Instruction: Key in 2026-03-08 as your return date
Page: home
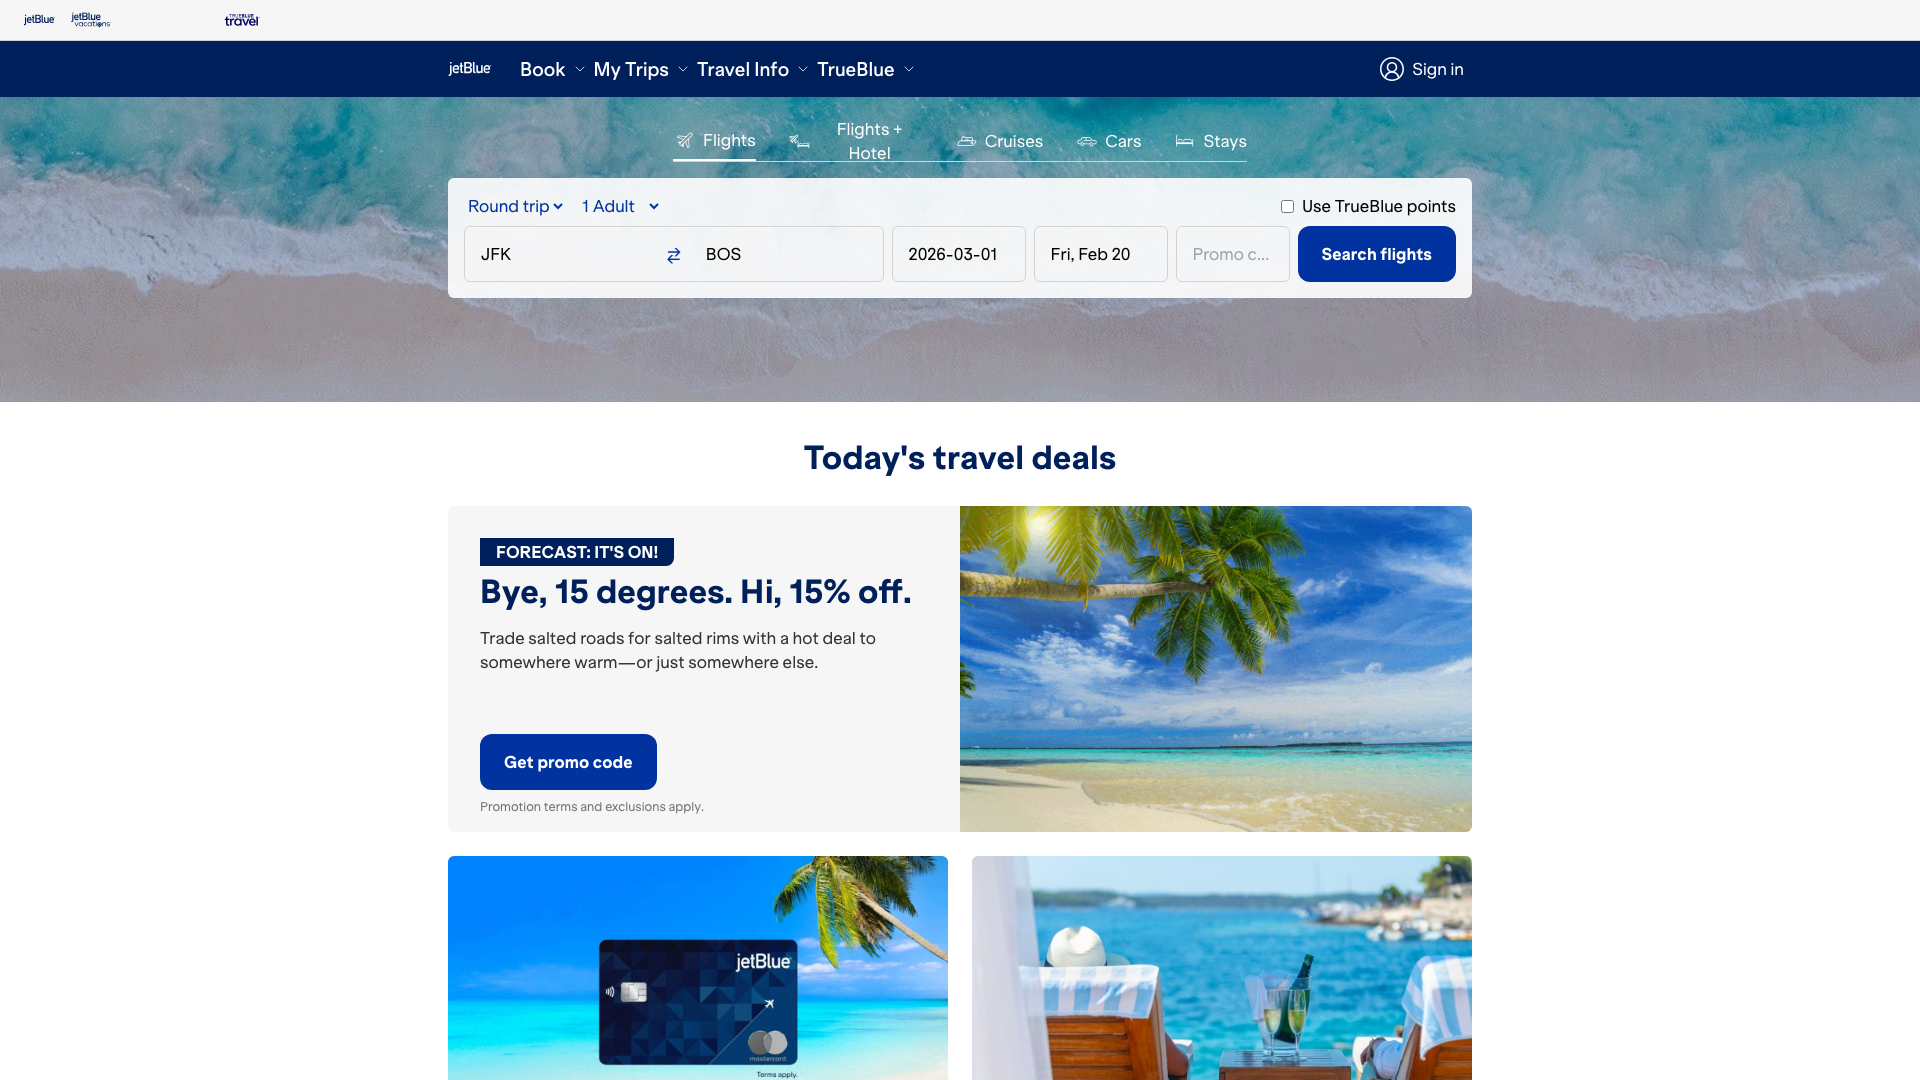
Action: type